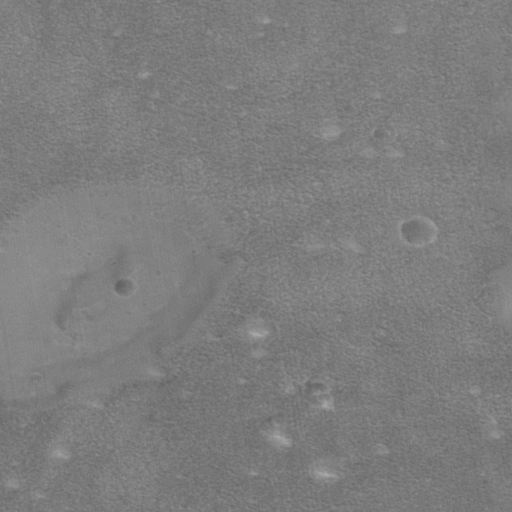
Classes present: Background, Cone